Question: I am trying to make the .icon-bar class change color when you hover over it. I got the toggle button to change color and the icon-bar using:
'''
.navbar-preheader .navbar-toggle {
border: 1px solid white;
background-color: transparent;
margin-right: 0;
}
.navbar-preheader .navbar-toggle:hover {
background-color: #4d4d4d;
}
.navbar-preheader .navbar-toggle .icon-bar {
background-color: white;
}
'''
The hover code I used was:
'''
.navbar-preheader .navbar-toggle .icon-bar:hover {
background-color: #4d4d4d;
}
'''
But this is basically making each icon-bar change color, individually (see below), but they should all change color at once...

I am sure it's something silly I am missing, but any help is much appreciated. Thank you.
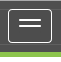
Answer: You are wanting to change the background color when hovering over the parent element, therefore the ':hover' pseudo class should be after '.navbar-toggle' as opposed to the '.icon-bar'. In other words, you should use the selector '.navbar-toggle:hover .icon-bar'.
<URL>
'''
.navbar-preheader .navbar-toggle:hover .icon-bar {
background-color: #4d4d4d;
}
'''